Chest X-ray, AP view. Patient: 64 years old, sex M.
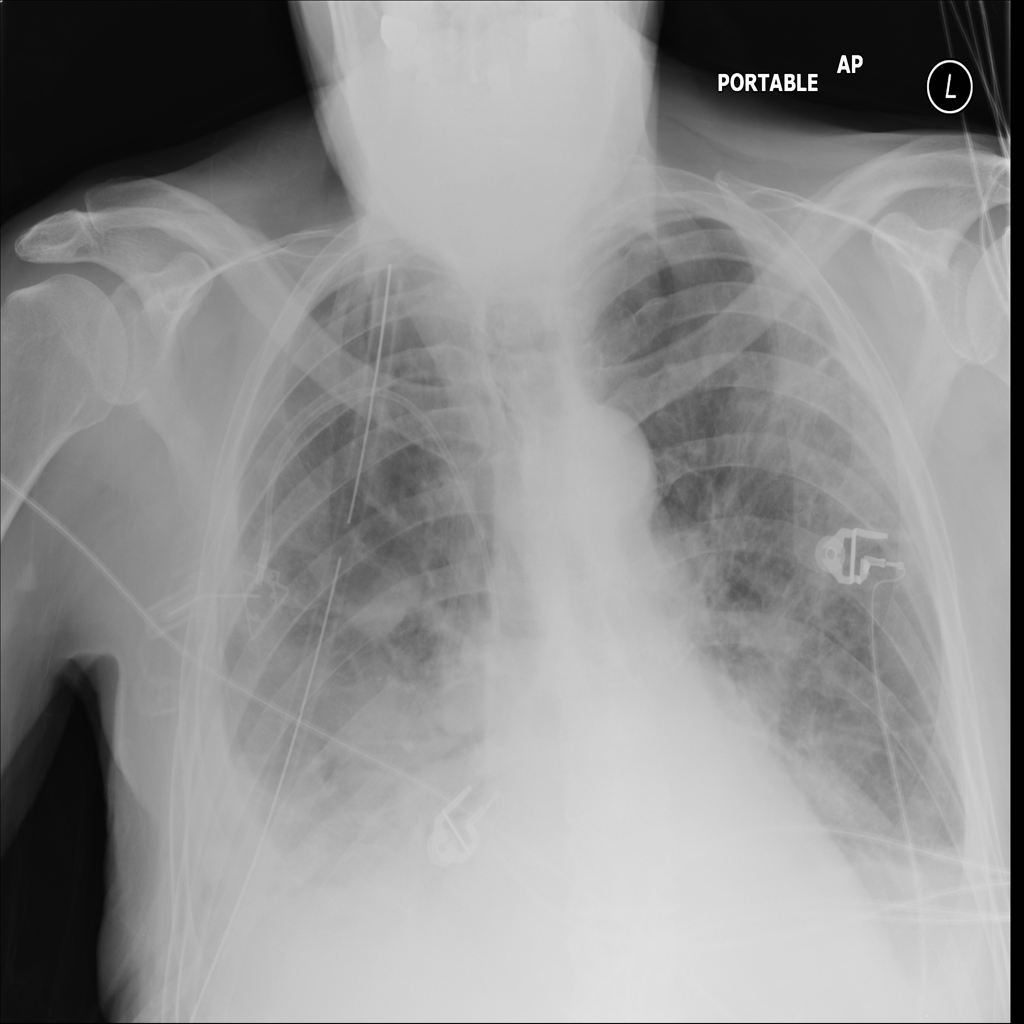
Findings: Effusion, Pneumothorax